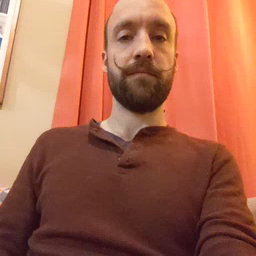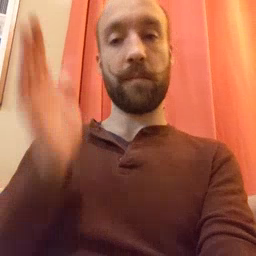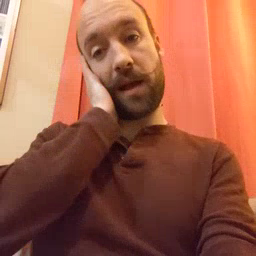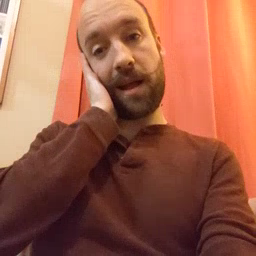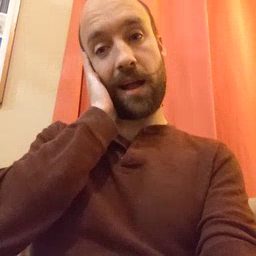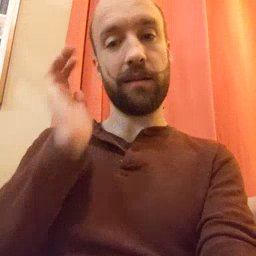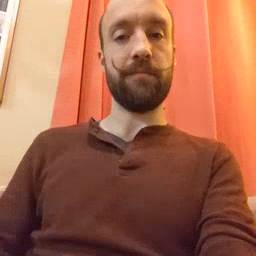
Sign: bed